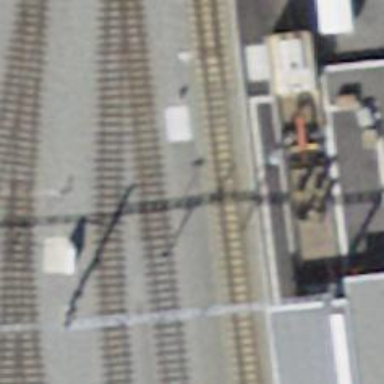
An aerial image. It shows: Narrow-gauge railway with single track. The railway is electrified with contact line.